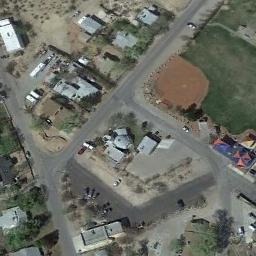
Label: baseball_diamond